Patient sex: M
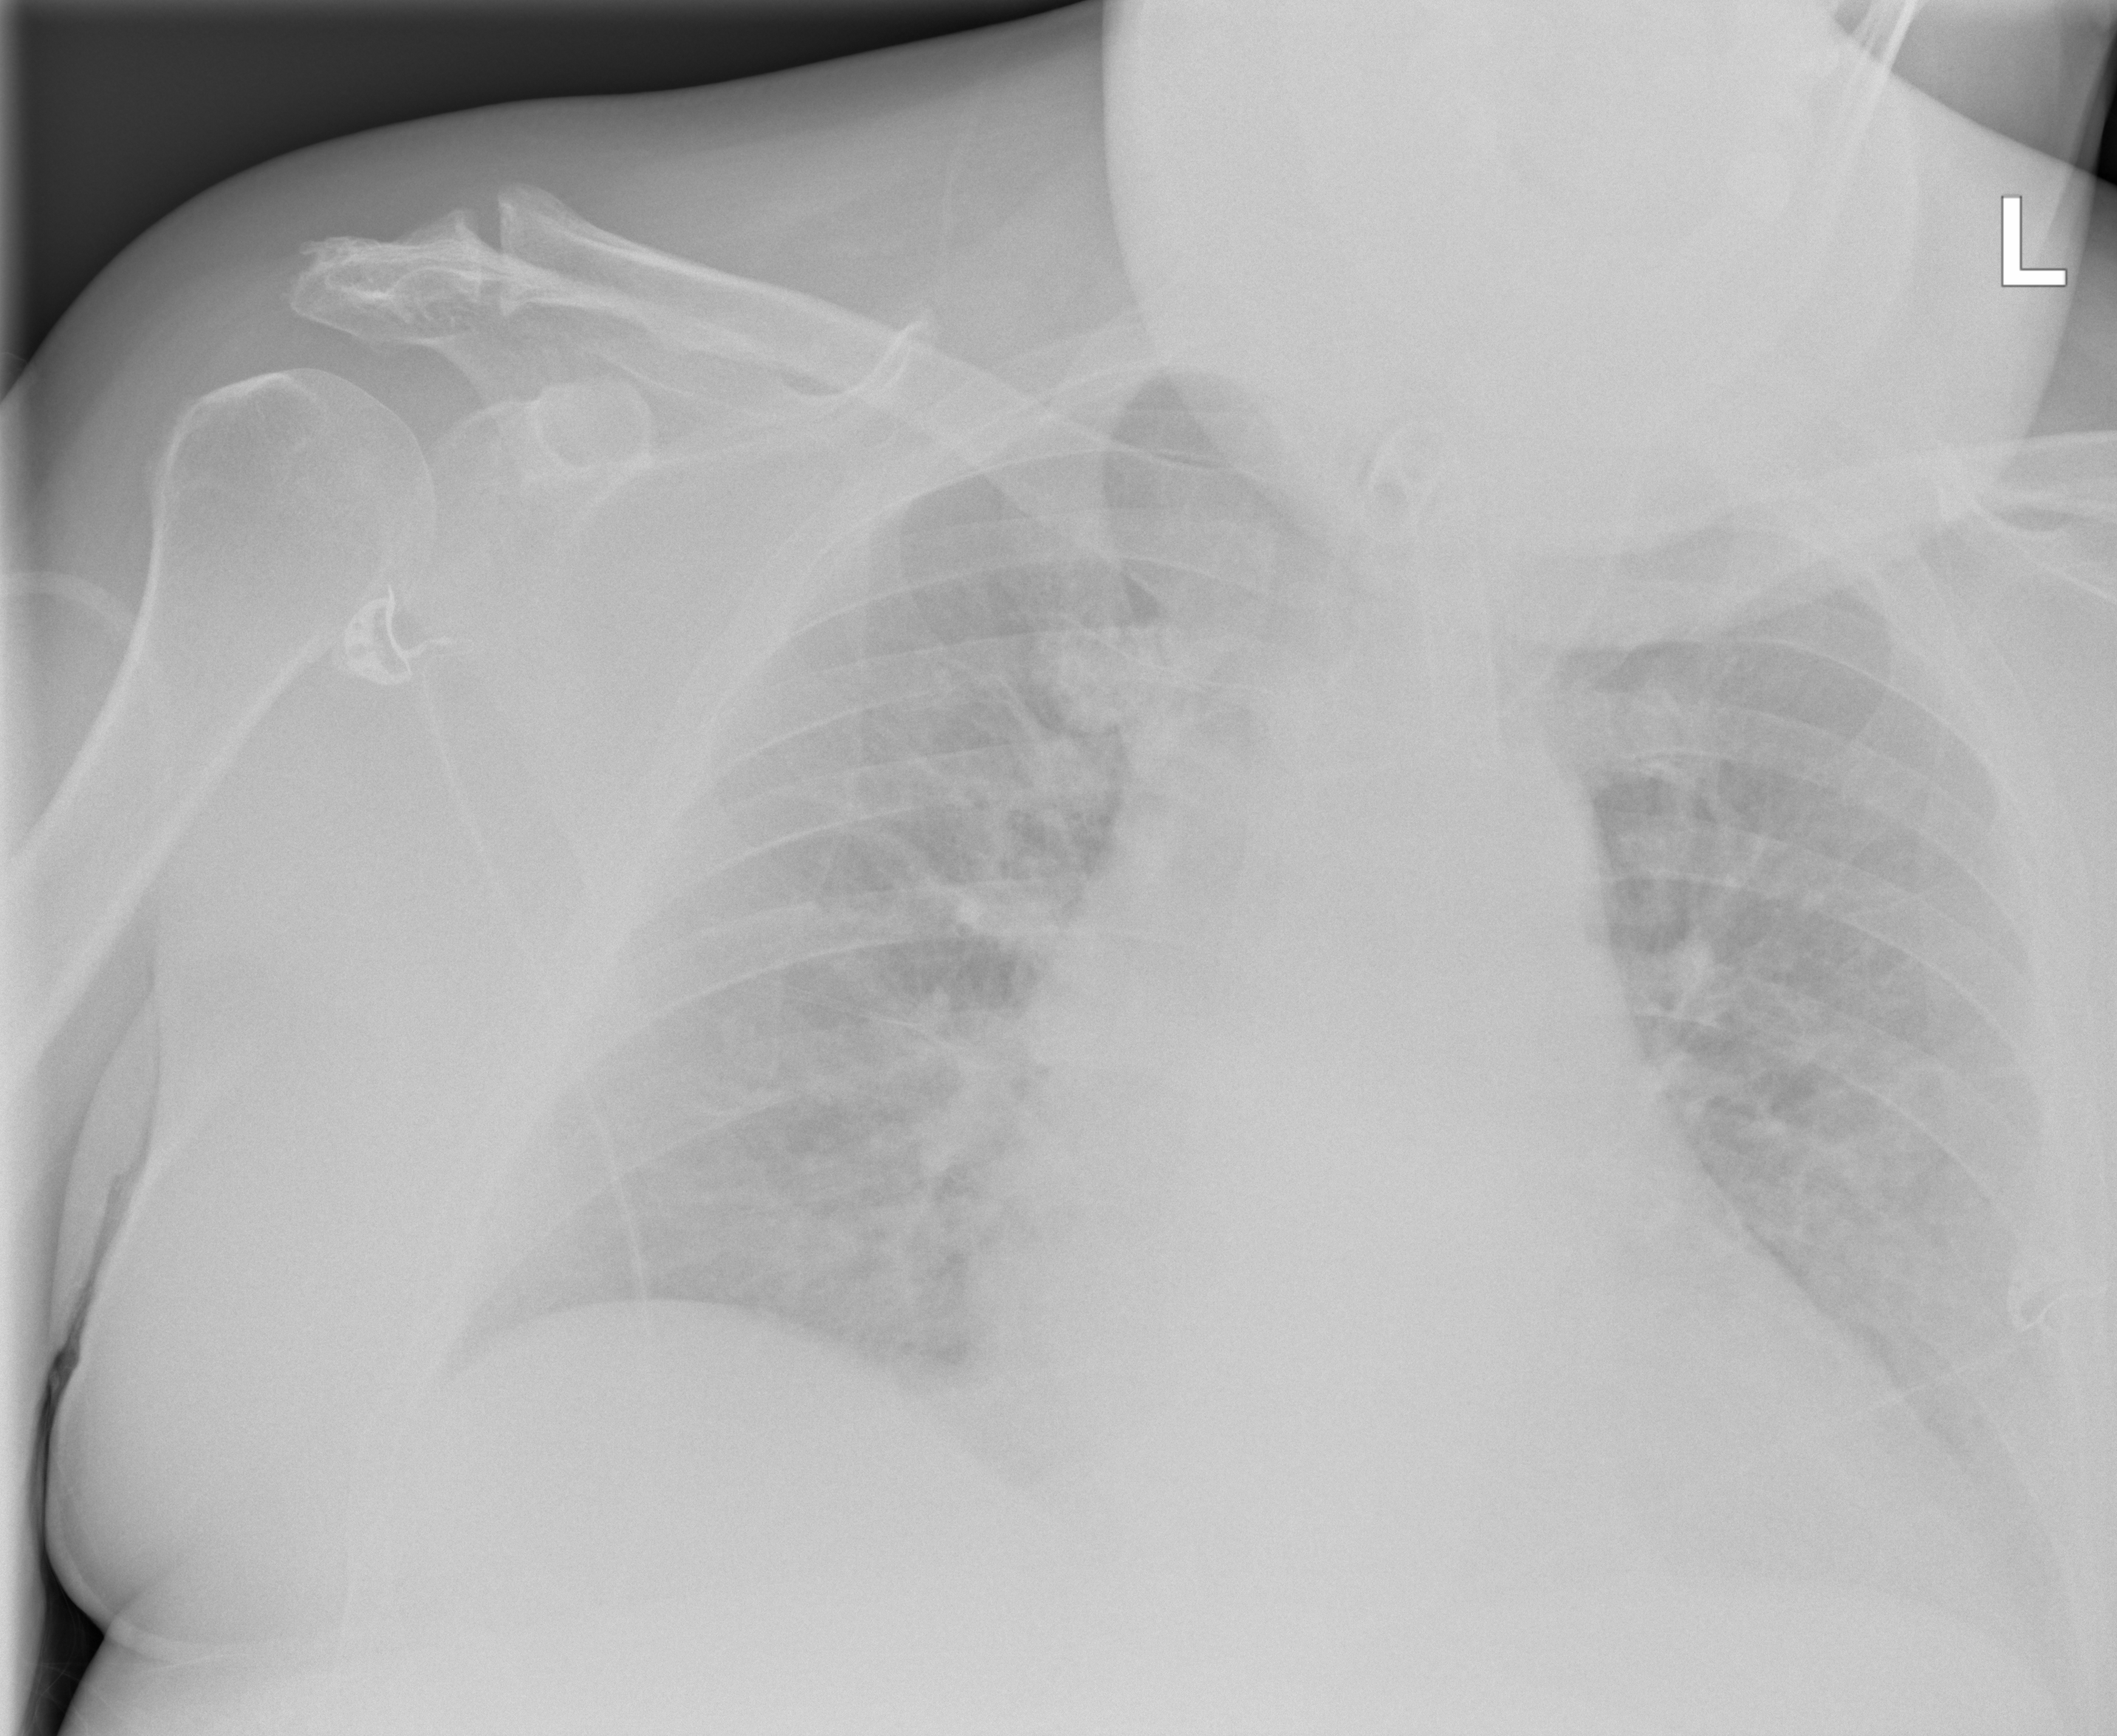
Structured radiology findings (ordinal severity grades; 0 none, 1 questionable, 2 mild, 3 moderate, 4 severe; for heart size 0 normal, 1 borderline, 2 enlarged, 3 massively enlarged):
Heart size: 2
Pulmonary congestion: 3
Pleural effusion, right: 0
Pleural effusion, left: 0
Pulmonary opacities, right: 2
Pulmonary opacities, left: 2
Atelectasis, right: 2
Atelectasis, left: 2